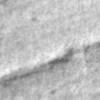
Label: no_change